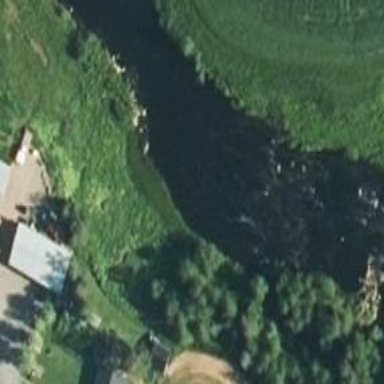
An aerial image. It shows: River with rapids.